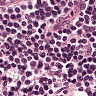
Metastatic tissue present: no